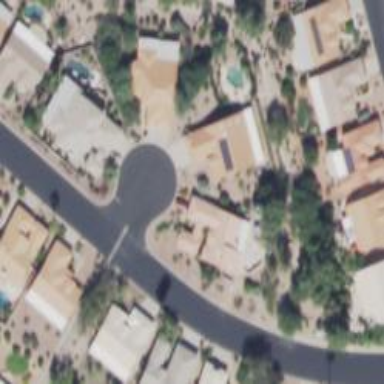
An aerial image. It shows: Residential road with asphalt surface.